Question: Is it possible to add horizontal lines from 0 to the points on the plot shown below?
This is the code thus far:
'''
ggplot(data, aes(x=change, y=industry, color=geo)) + geom_point() +
scale_x_continuous(labels = scales::comma) + geom_vline(xintercept = 0)
'''
Alternatively, I could use 'geom_bar()' but I have been unsure how to show both London and the UK without them summing together.

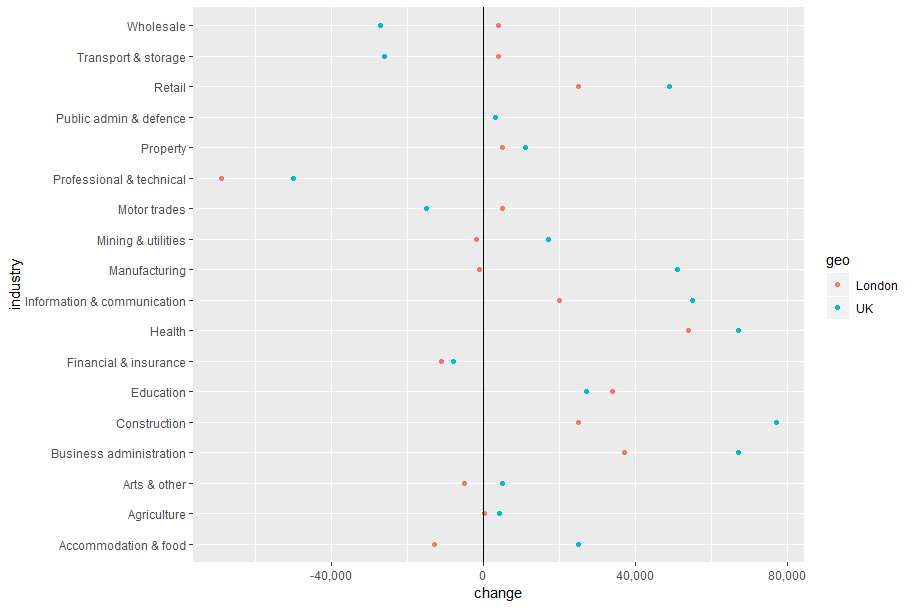
Answer: you can use 'geom_bar()' with 'position="stack", stat="identity"'. Or you can use 'geom_segment()'.
## set up data
'''
dd <- expand.grid(industry=c("property",
"manufacturing",
"other"),
geo=c("London","UK"))
set.seed(101)
dd$change <- runif(6,min=-30,max=30)
'''
This is how you could do it with 'geom_bar'
'''
library(ggplot2)
ggplot(dd,aes(x=industry,y=change,
fill=geo))+
geom_bar(stat="identity",
position="dodge")+
coord_flip()
'''
Or with 'geom_segment()':
'''
ggplot(dd,aes(x=change,y=industry,
colour=geo))+
geom_point(size=2)+
geom_segment(aes(xend=0,yend=industry))
'''
You might want to consider manually dodging the position in the second case, but 'position_dodge' in 'ggplot' can only dodge horizontally, so you should either switch x and y and use 'coord_flip()', or use 'position_dodgev' from the 'ggstance' package.